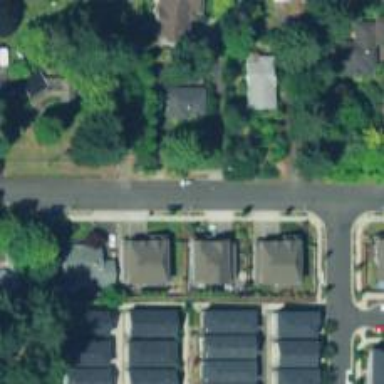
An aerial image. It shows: Residential road with sidewalk on the left.